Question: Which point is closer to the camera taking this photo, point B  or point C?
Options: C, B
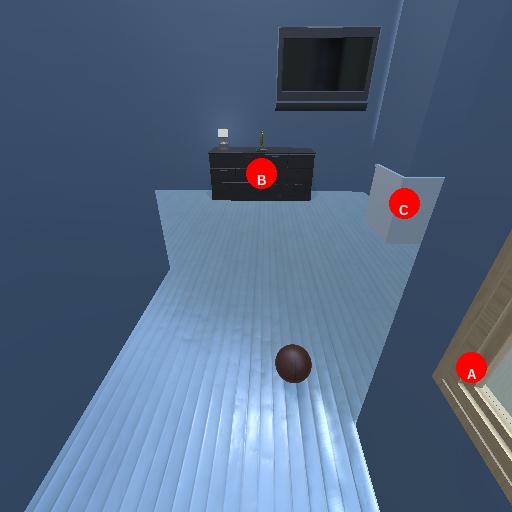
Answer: C